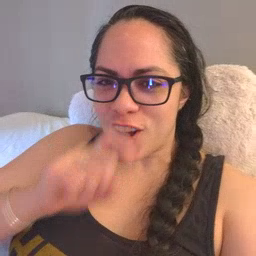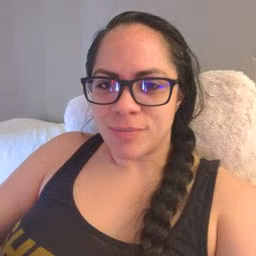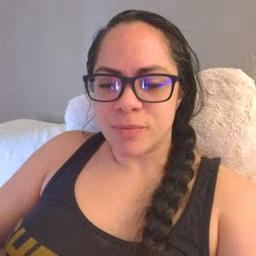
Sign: doll